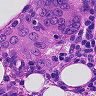
Metastatic tissue present: yes